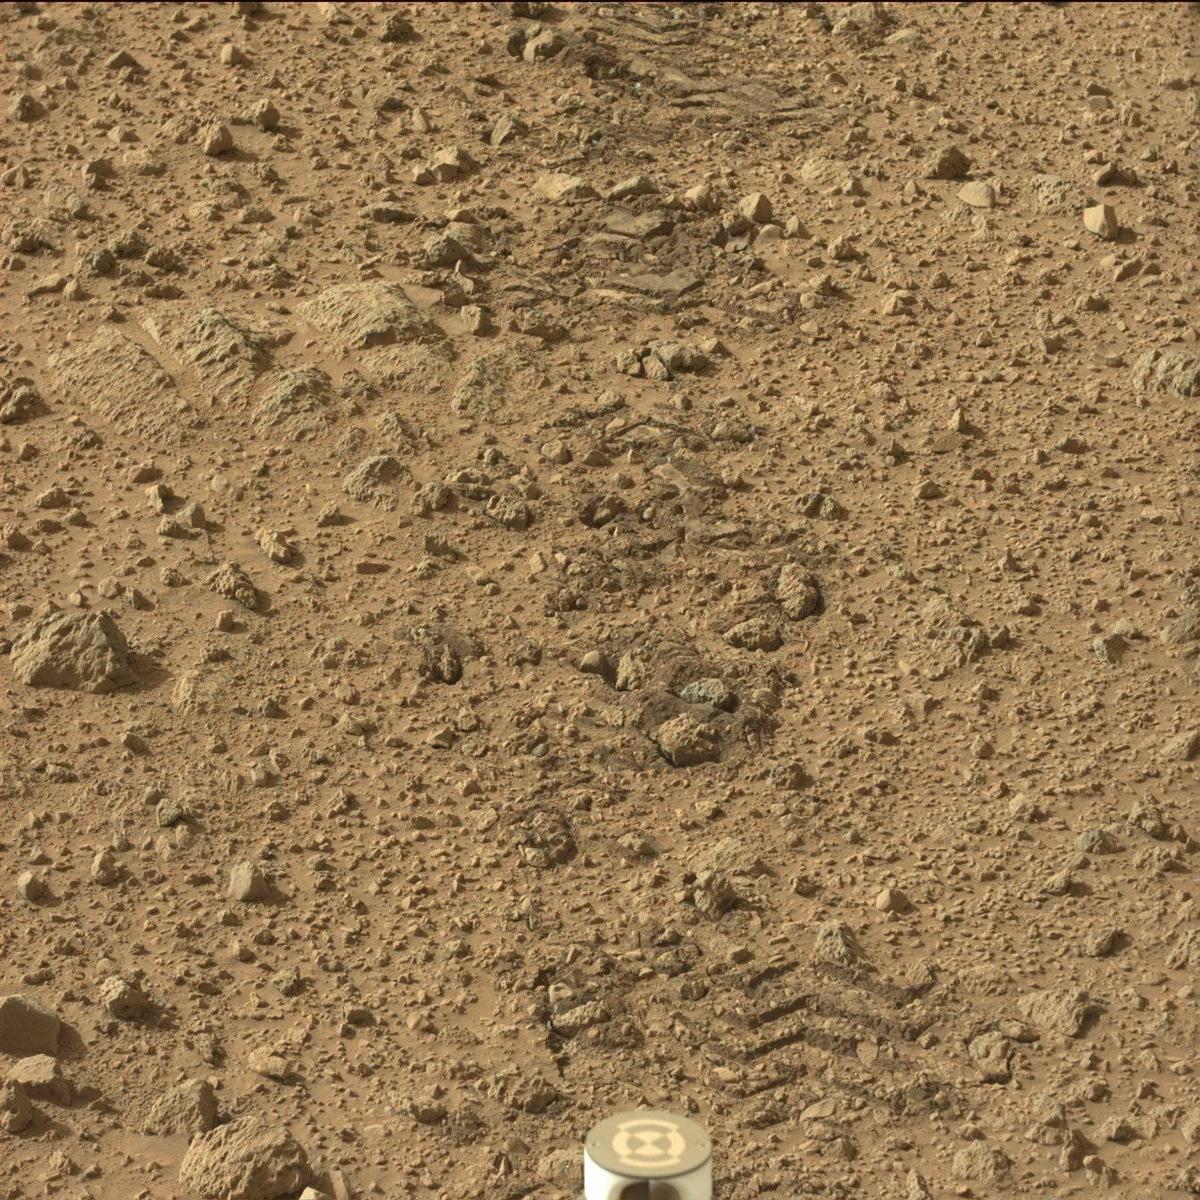
Terrain classes present: Bedrock, Rover, Sand / Soil, Track